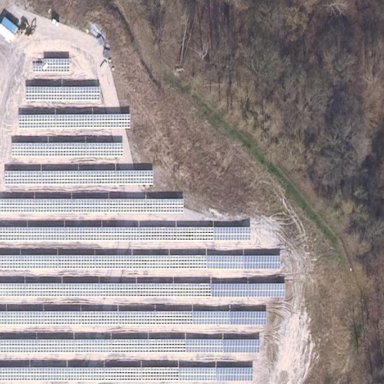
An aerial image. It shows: Solar power generator with photovoltaic panels.